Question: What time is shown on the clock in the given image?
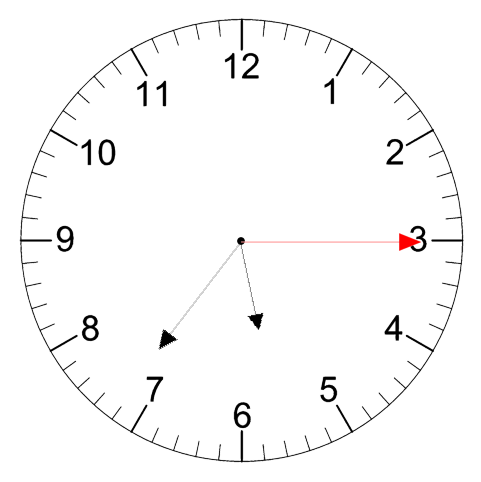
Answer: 05:36:15